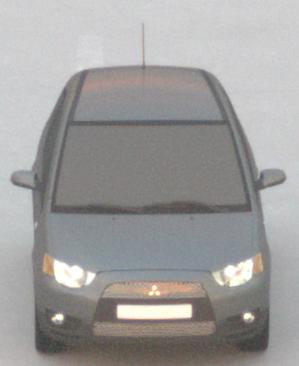
Make: Mitsubishi
Model: Colt 1.1
Detailed model: Colt (VI)
Model produced from: 2008/11
Model produced until: 2010/10
Doors: 3
Color: gray
Road condition: dry road
Daytime: sunrise or sunset
Contrast: medium contrast